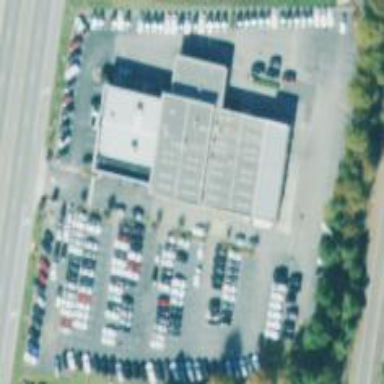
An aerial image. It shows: Shop that sells cars.